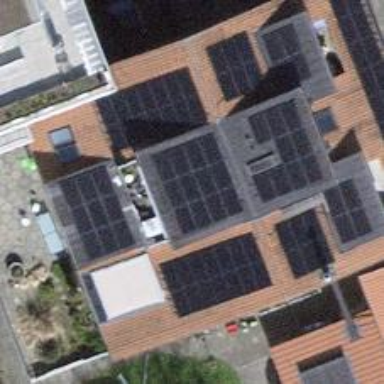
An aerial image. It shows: Solar power generator utilizing photovoltaic technology with solar photovoltaic panels.